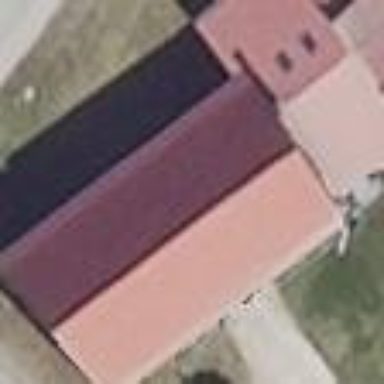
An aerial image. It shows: Stable building with gabled roof made of stone and brick.